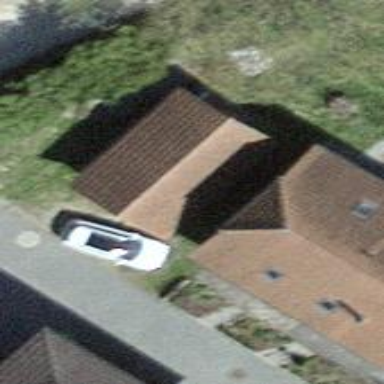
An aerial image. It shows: View of roof of building.